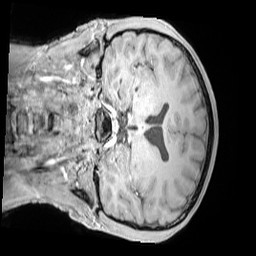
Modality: MP2RAGE
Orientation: coronal
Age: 12
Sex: male
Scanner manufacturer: siemens
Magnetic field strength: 3 T
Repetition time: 4 s
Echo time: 0.00303 s